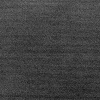
Atmospheric dust classification: dusty